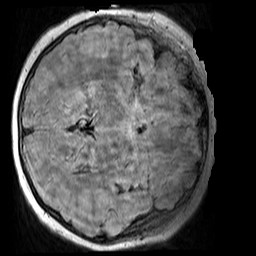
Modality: FLAIR
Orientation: axial
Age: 10
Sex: male
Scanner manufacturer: siemens
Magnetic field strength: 3 T
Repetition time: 5 s
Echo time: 0.388 s